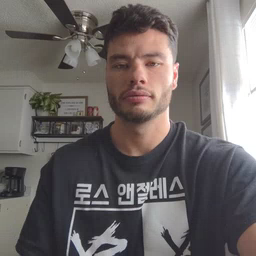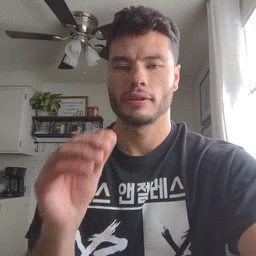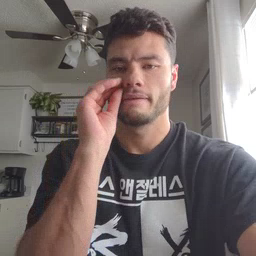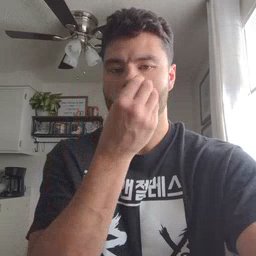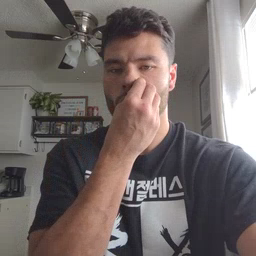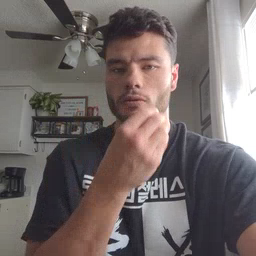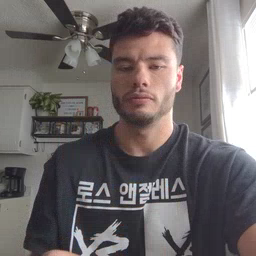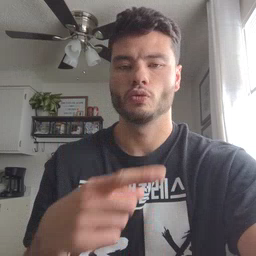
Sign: flower